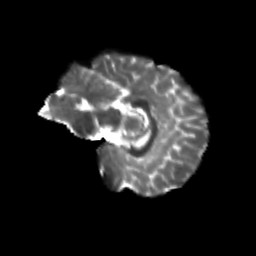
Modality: T2w
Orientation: sagittal
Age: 14
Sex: male
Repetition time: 9.5 s
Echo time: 0.089 s